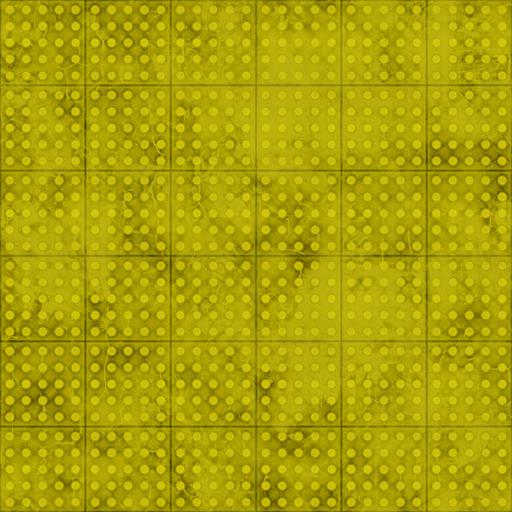
Tags: blind bright city pavement paving sidewalk tactile warning yellow